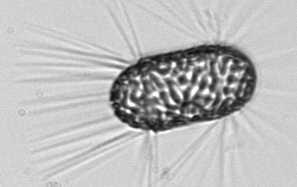
Label: Corethron_hystrix